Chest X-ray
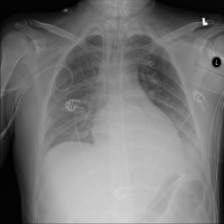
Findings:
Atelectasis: negative
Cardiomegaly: negative
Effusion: negative
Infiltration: positive
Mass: negative
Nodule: negative
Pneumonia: negative
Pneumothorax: negative
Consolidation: positive
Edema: negative
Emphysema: negative
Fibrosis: negative
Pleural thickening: negative
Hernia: negative